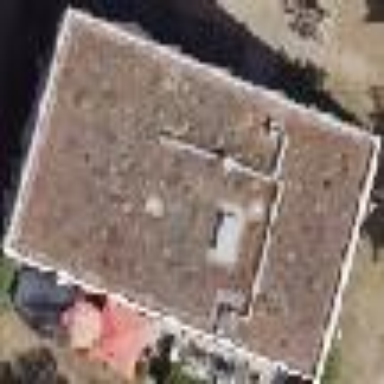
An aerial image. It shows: Residential building with flat roof.